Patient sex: M
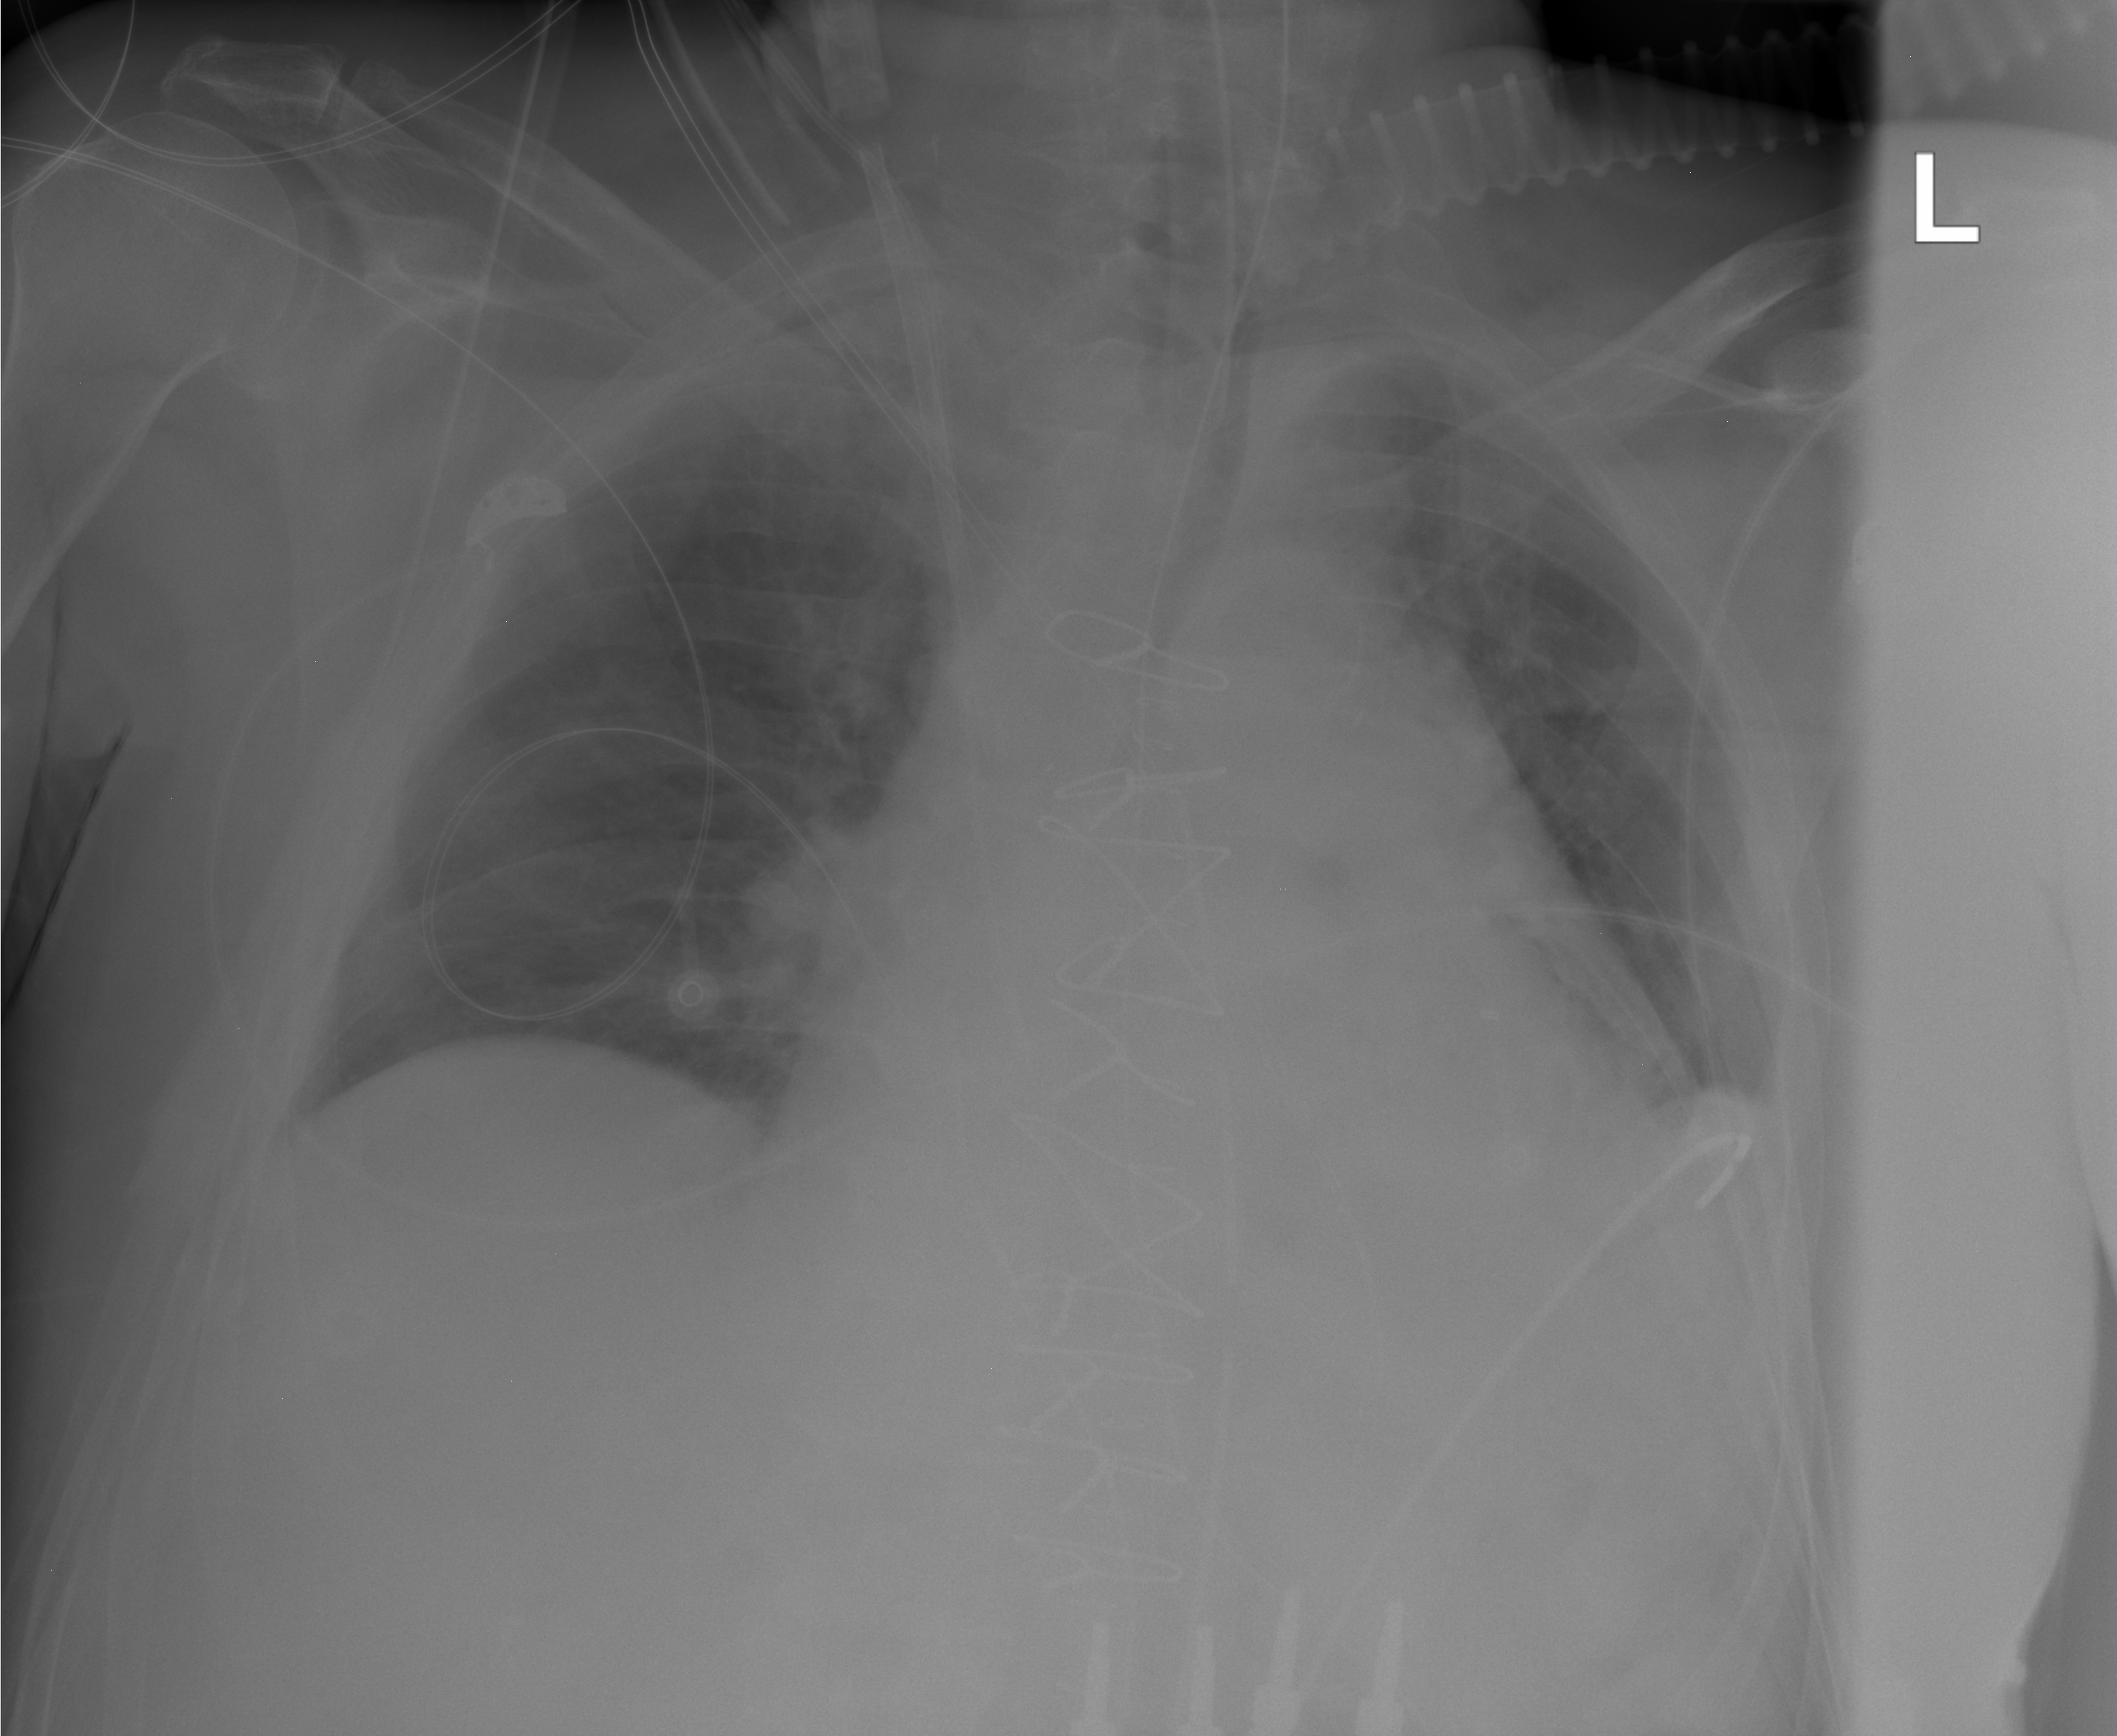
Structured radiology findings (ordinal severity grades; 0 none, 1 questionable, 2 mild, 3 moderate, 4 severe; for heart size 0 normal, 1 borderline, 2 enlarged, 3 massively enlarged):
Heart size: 2
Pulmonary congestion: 2
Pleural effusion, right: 0
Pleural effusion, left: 0
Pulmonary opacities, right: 0
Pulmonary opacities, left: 0
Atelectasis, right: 0
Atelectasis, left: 0